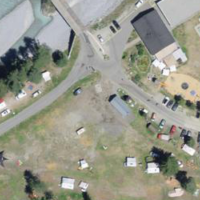
EUNIS habitat code: 53
Species observed at this site:
Prunus padus
Argentina anserina
Matricaria discoidea
Arctium tomentosum